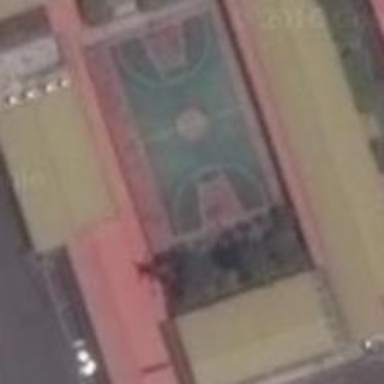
It is a basketball court that is only surrounded by green buildings .